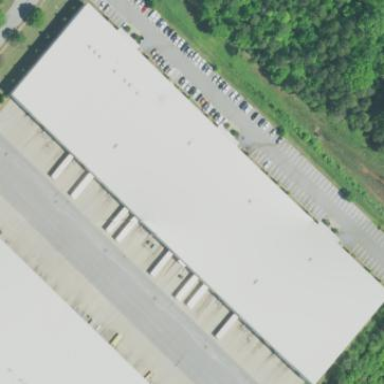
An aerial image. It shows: Industrial building.